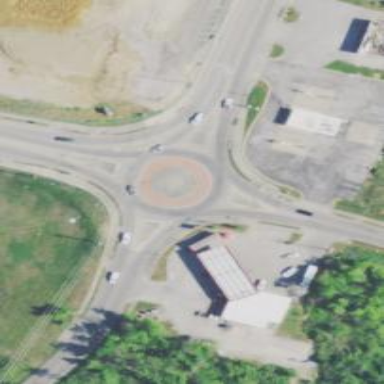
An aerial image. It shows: Secondary road made of asphalt leading to roundabout.